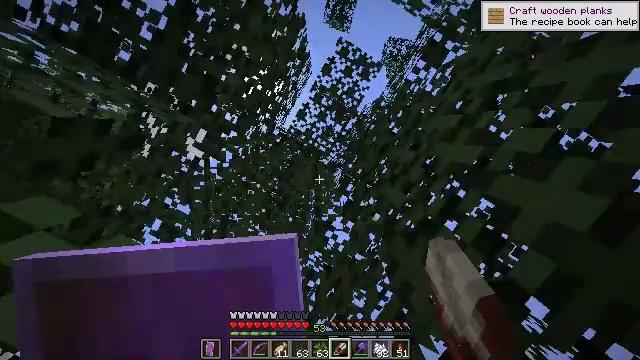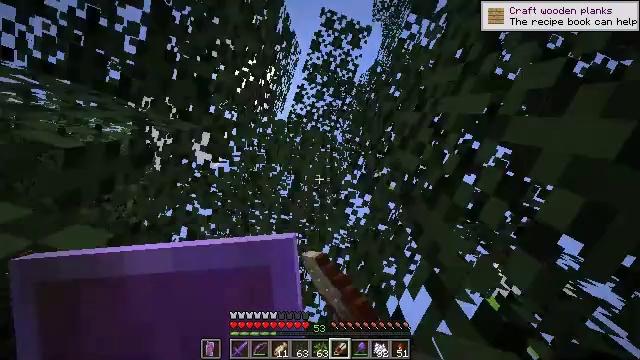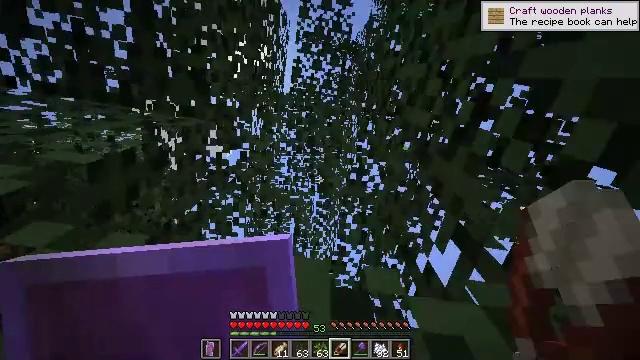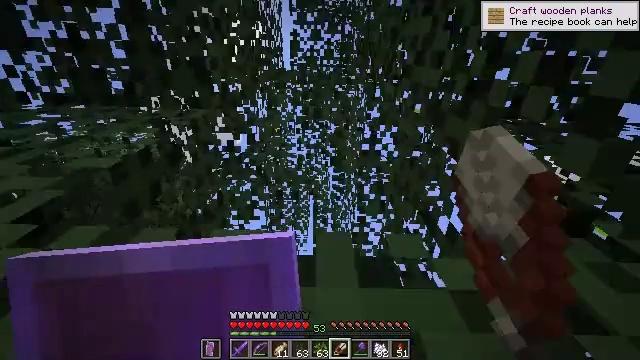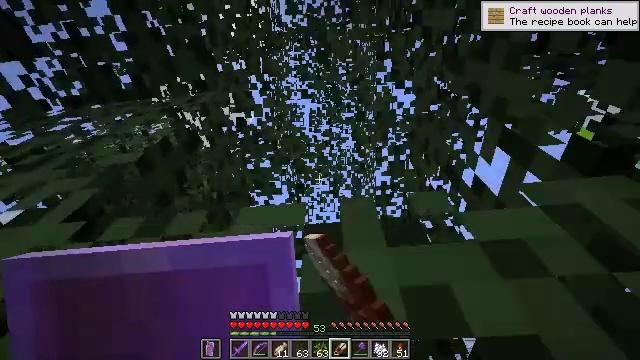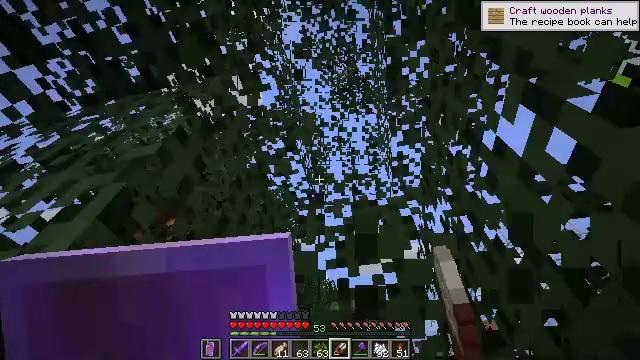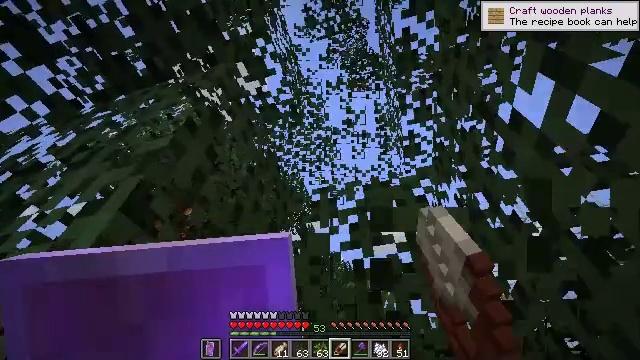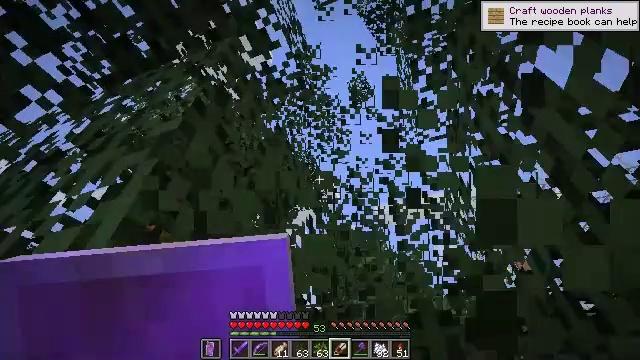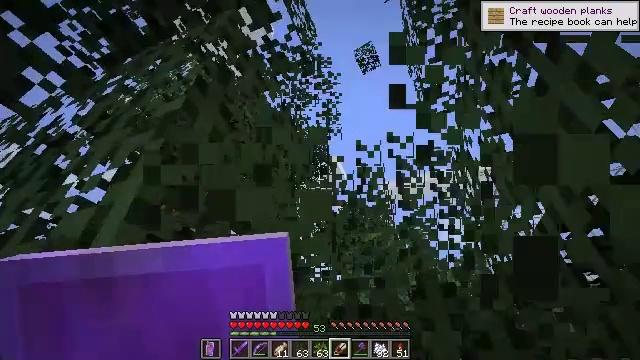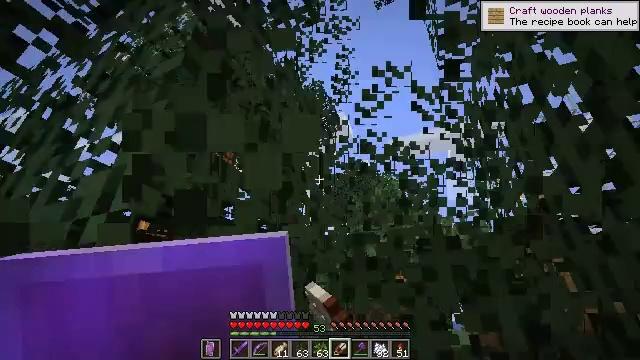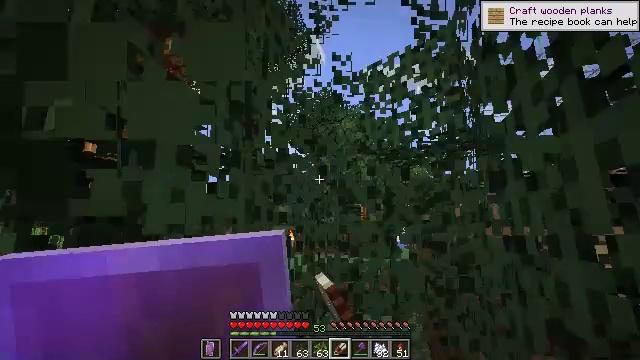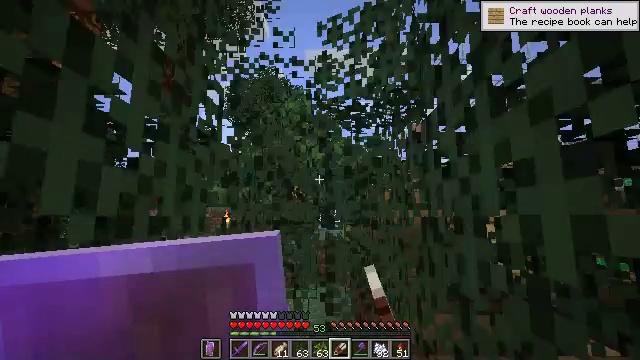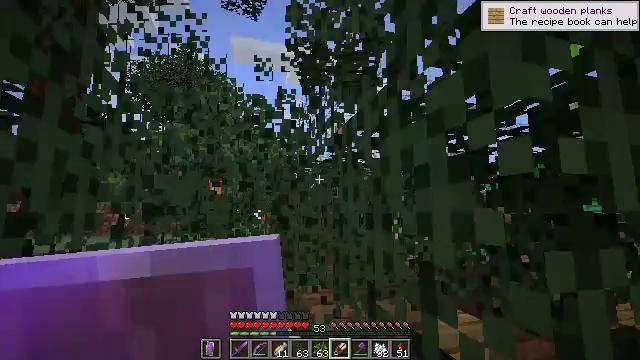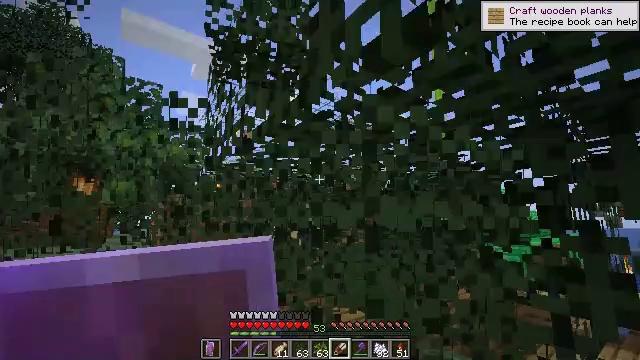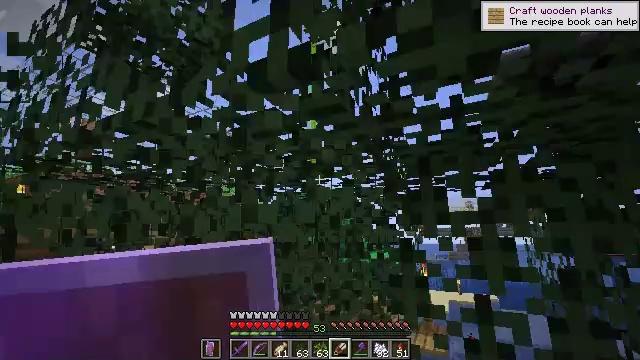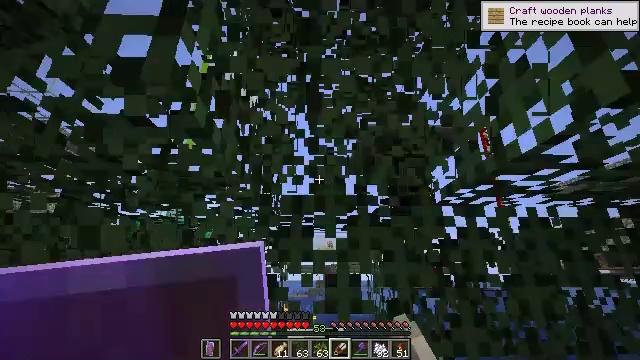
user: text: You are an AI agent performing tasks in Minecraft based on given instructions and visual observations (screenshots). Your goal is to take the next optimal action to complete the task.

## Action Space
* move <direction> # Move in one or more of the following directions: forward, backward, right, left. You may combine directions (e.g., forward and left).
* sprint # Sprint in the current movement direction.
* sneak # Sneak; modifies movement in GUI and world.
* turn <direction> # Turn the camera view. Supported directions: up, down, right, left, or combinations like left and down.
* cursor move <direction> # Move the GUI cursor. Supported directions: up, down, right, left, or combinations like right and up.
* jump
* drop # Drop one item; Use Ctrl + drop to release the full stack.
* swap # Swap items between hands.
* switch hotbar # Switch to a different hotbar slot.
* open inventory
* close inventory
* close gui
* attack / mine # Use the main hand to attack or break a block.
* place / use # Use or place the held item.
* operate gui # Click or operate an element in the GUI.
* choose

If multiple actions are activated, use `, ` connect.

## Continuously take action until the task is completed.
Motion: motion action
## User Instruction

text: Punch the spruce leaves to get saplings.
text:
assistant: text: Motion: turn left and down, attack / mine
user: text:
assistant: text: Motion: turn left and down, attack / mine
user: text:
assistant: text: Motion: turn left and down, attack / mine
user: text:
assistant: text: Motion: turn left and down, attack / mine
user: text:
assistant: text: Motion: turn left and down, attack / mine
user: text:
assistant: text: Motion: turn left and down, attack / mine
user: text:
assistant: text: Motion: turn left and down, attack / mine
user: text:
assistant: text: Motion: turn left and down, attack / mine
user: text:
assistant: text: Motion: turn left and down, attack / mine
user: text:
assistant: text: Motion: turn right and down, attack / mine
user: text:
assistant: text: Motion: turn right and down, attack / mine
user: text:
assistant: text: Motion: turn right, attack / mine
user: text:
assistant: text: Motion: turn right and up, attack / mine
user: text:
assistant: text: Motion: turn right and up, attack / mine
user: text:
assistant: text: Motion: turn right and up, attack / mine
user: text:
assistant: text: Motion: turn right and up, attack / mine
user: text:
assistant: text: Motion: turn right and up, attack / mine
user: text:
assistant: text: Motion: turn right and up, attack / mine
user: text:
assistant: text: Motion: turn right and up, attack / mine
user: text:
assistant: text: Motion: turn left and up, attack / mine
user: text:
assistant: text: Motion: turn left and up, attack / mine
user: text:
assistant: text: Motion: turn left and up, attack / mine
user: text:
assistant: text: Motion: turn left and up, attack / mine
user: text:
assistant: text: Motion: turn left and up, attack / mine
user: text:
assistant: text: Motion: turn left and up, attack / mine
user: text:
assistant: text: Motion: turn left and up, attack / mine
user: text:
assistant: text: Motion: turn left and up, attack / mine
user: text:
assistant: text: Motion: turn left and up, attack / mine
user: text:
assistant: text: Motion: turn left and down, attack / mine
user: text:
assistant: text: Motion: turn left and down, attack / mine